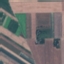
Land use / land cover: AnnualCrop